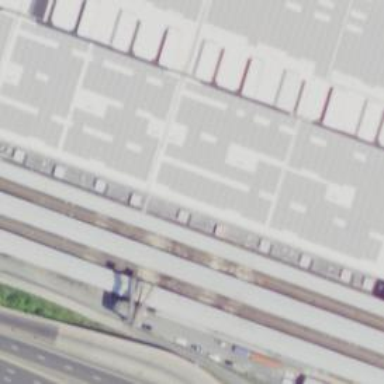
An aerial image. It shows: Platform at the railway with shelter for public transport.